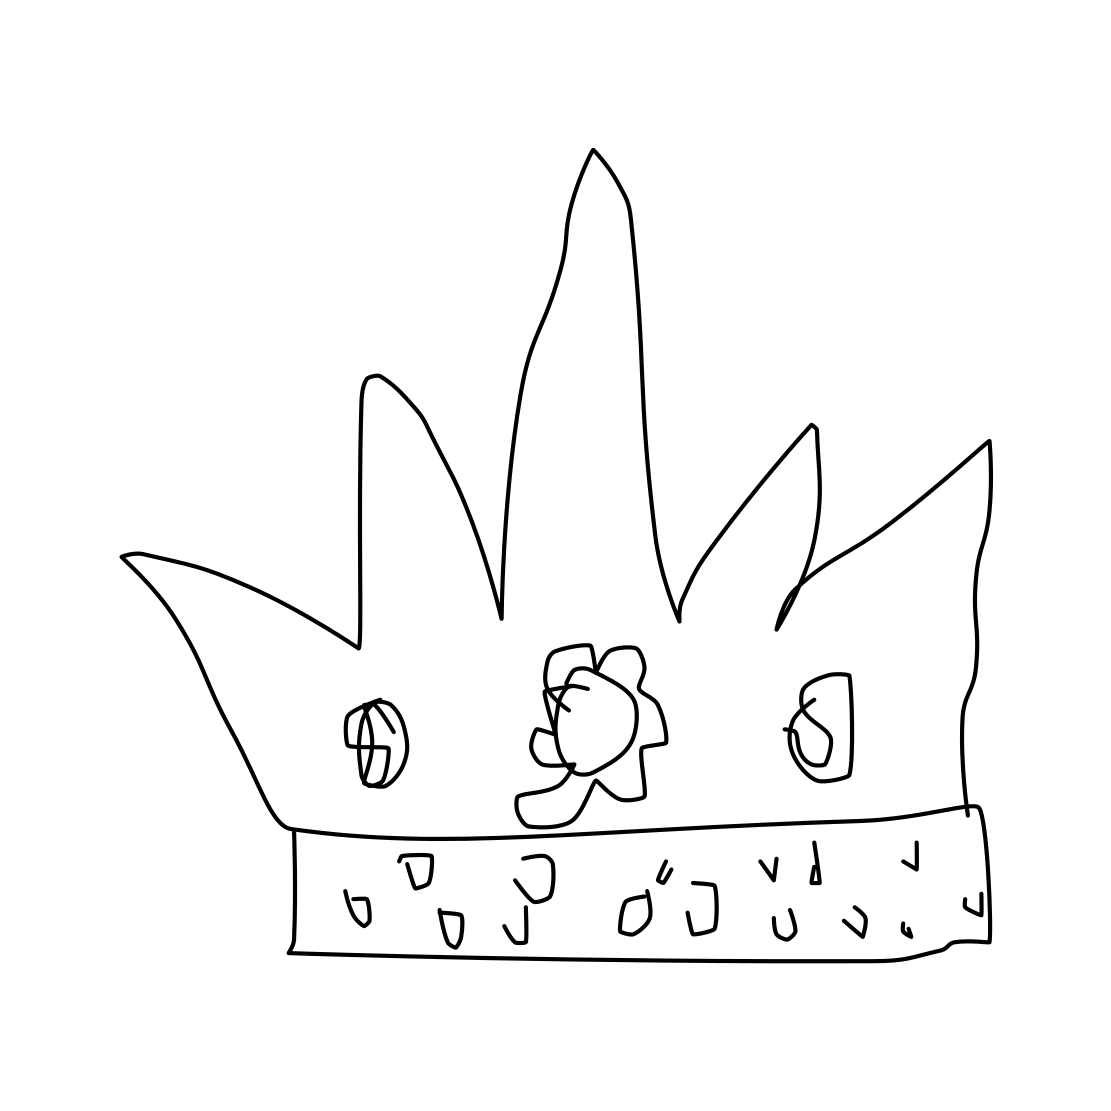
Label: crown